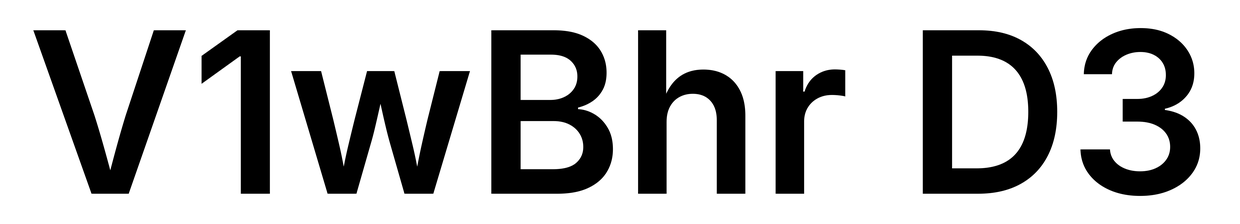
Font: Inter_SemiBold